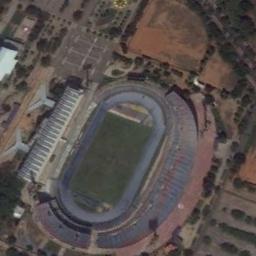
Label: stadium